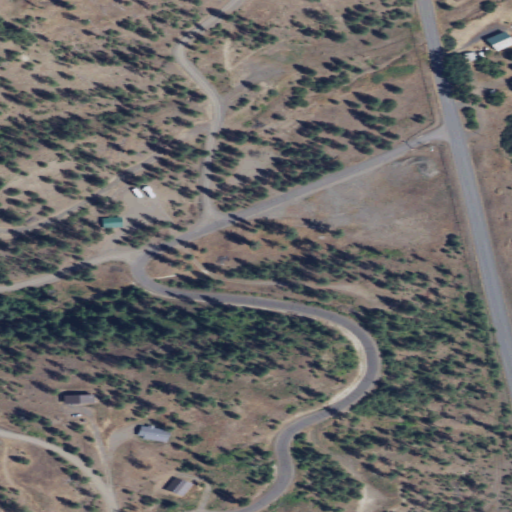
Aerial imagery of valley in Washington named Dodd Canyon containing shrub, evergreen forest, grassland, and medium intensity development